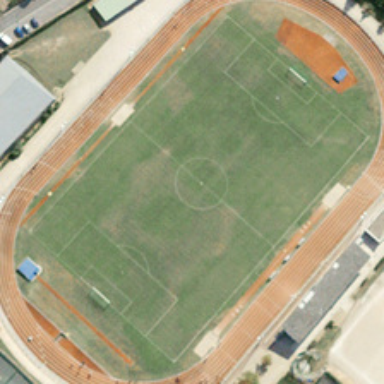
Two buildings and several green trees are around a playground with a football field in it .